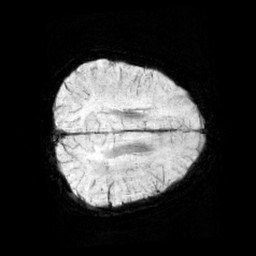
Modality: minIP
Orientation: axial
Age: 11
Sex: male
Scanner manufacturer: siemens
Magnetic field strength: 3 T
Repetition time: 0.027 s
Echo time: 0.02 s